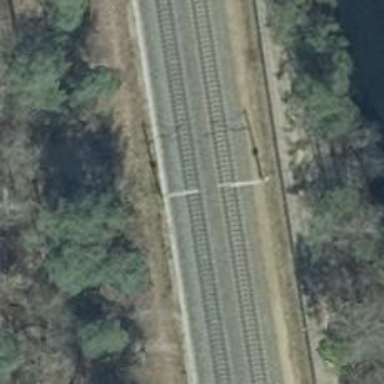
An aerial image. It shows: Railway milestone with catenary mast.